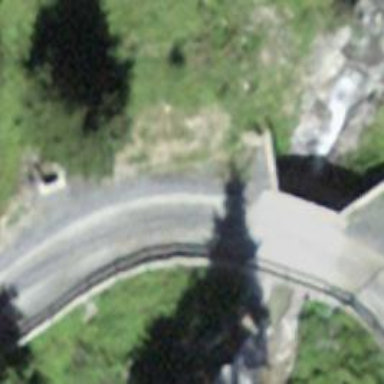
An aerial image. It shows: Track road on concrete bridge with grade 1 track type.